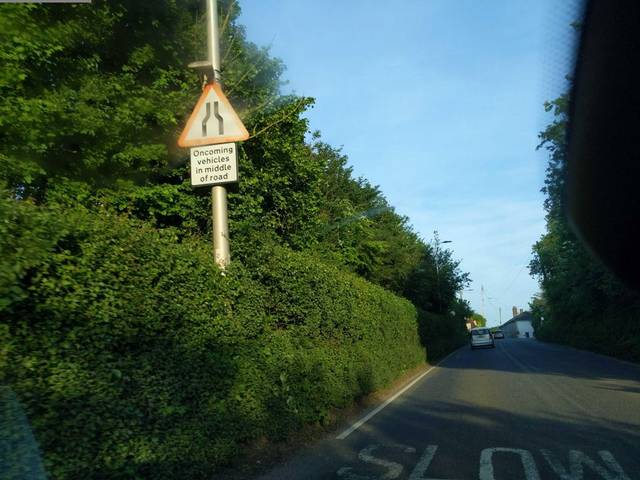
Region: United Kingdom
Coordinates: 50.767, -3.573